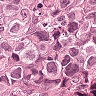
Metastatic tissue present: yes